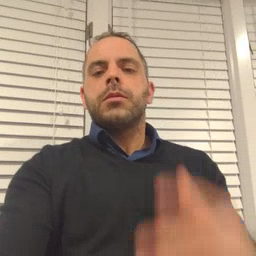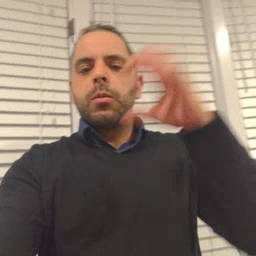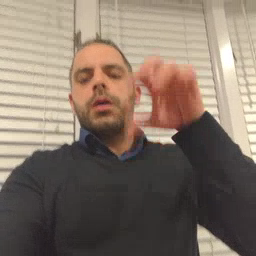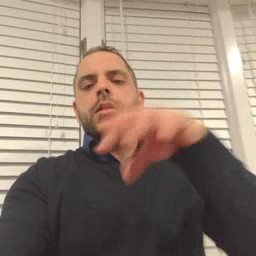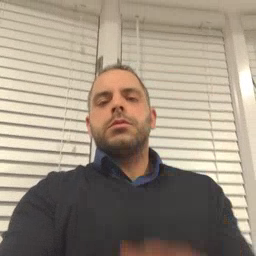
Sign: rain